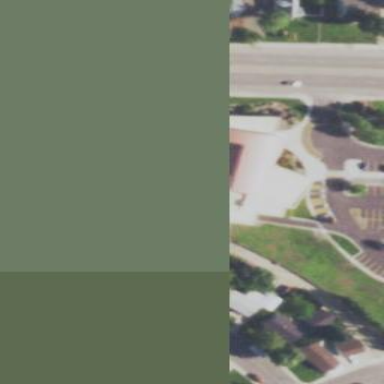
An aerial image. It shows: Public building.